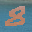
Label: 8